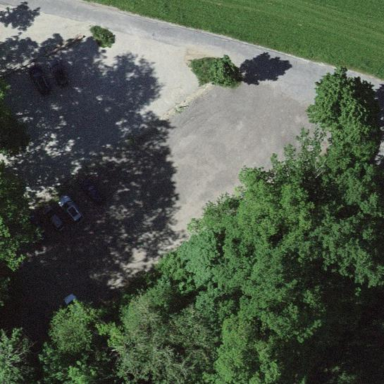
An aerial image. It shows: Parking area with fine gravel surface.